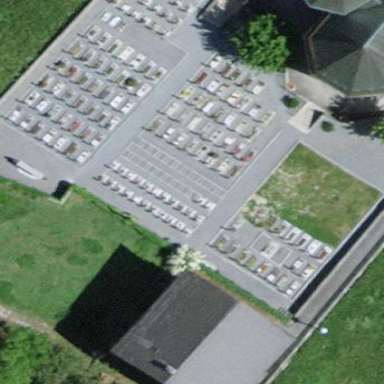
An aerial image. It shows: Cemetery.